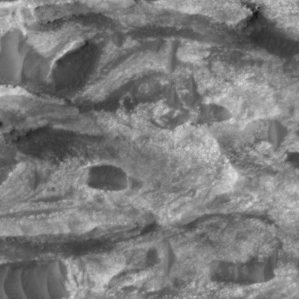
Label: non_frost